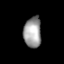
Tissue: lung
Cell type: Fibroblasts
Senescence score: 0.5782
Nuclear area (px): 531
Mean DAPI intensity: 156.009